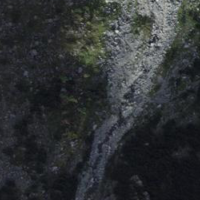
EUNIS habitat code: 48
Species observed at this site:
Rana temporaria